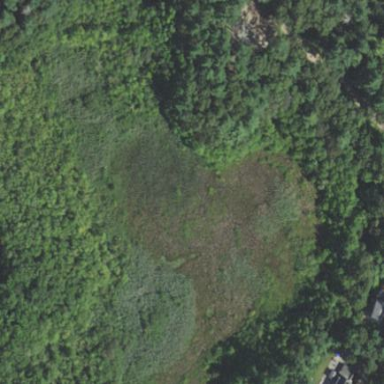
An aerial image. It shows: Marsh wetland.